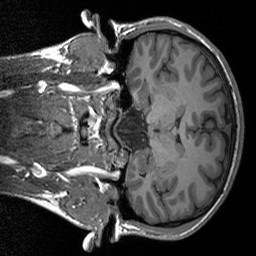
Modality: T1w
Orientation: coronal
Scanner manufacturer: siemens
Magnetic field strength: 3 T
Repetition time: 1.76 s
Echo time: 0.0022 s